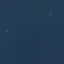
Land use / land cover class: SeaLake